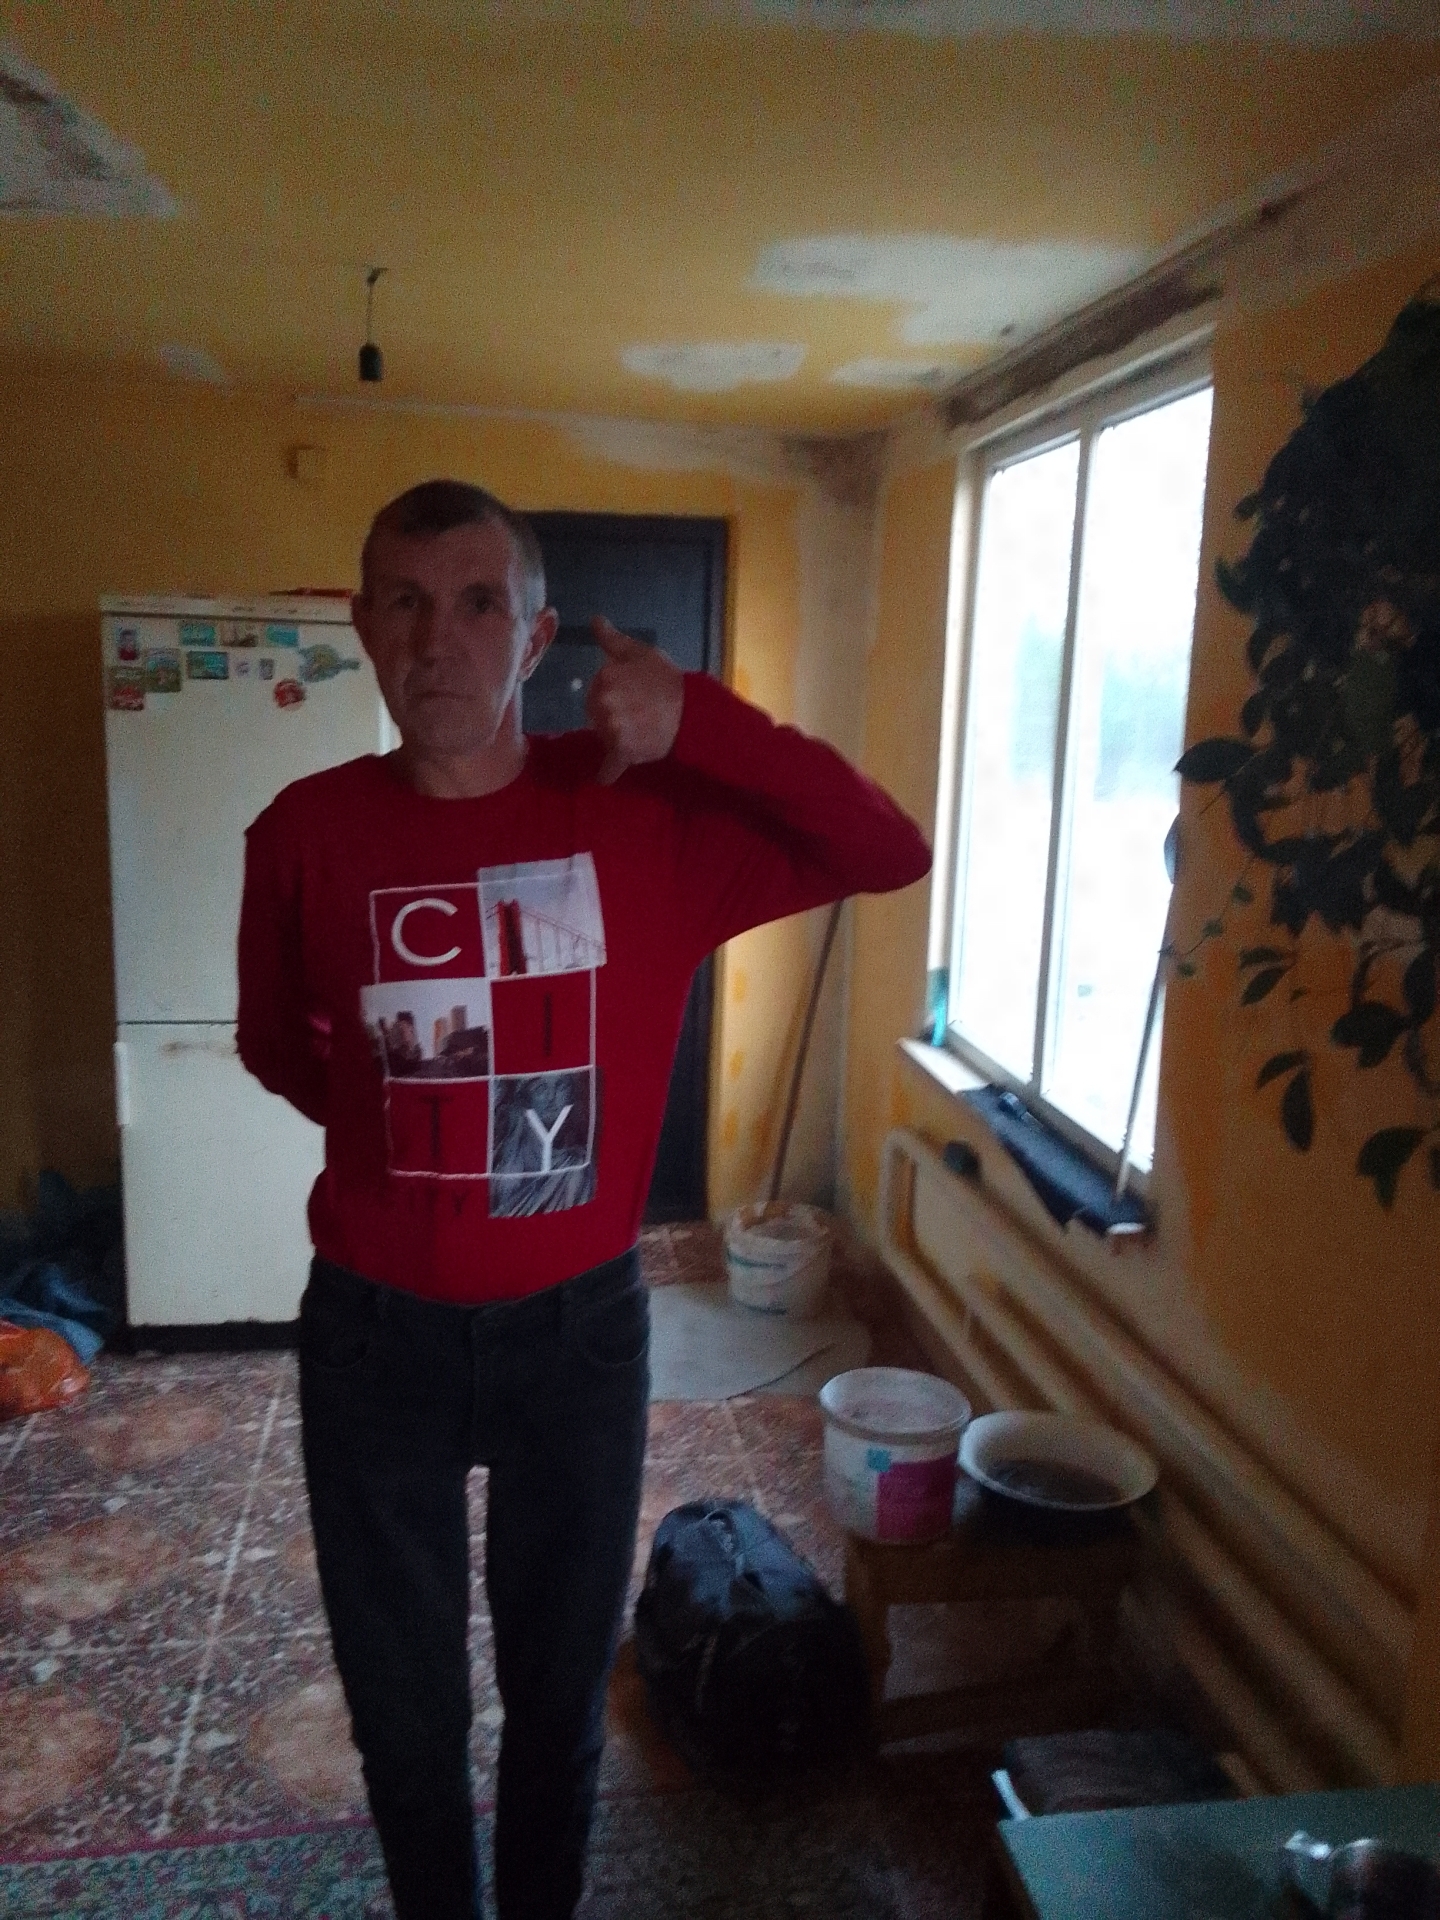
Label: noise